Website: slack
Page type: billing-address
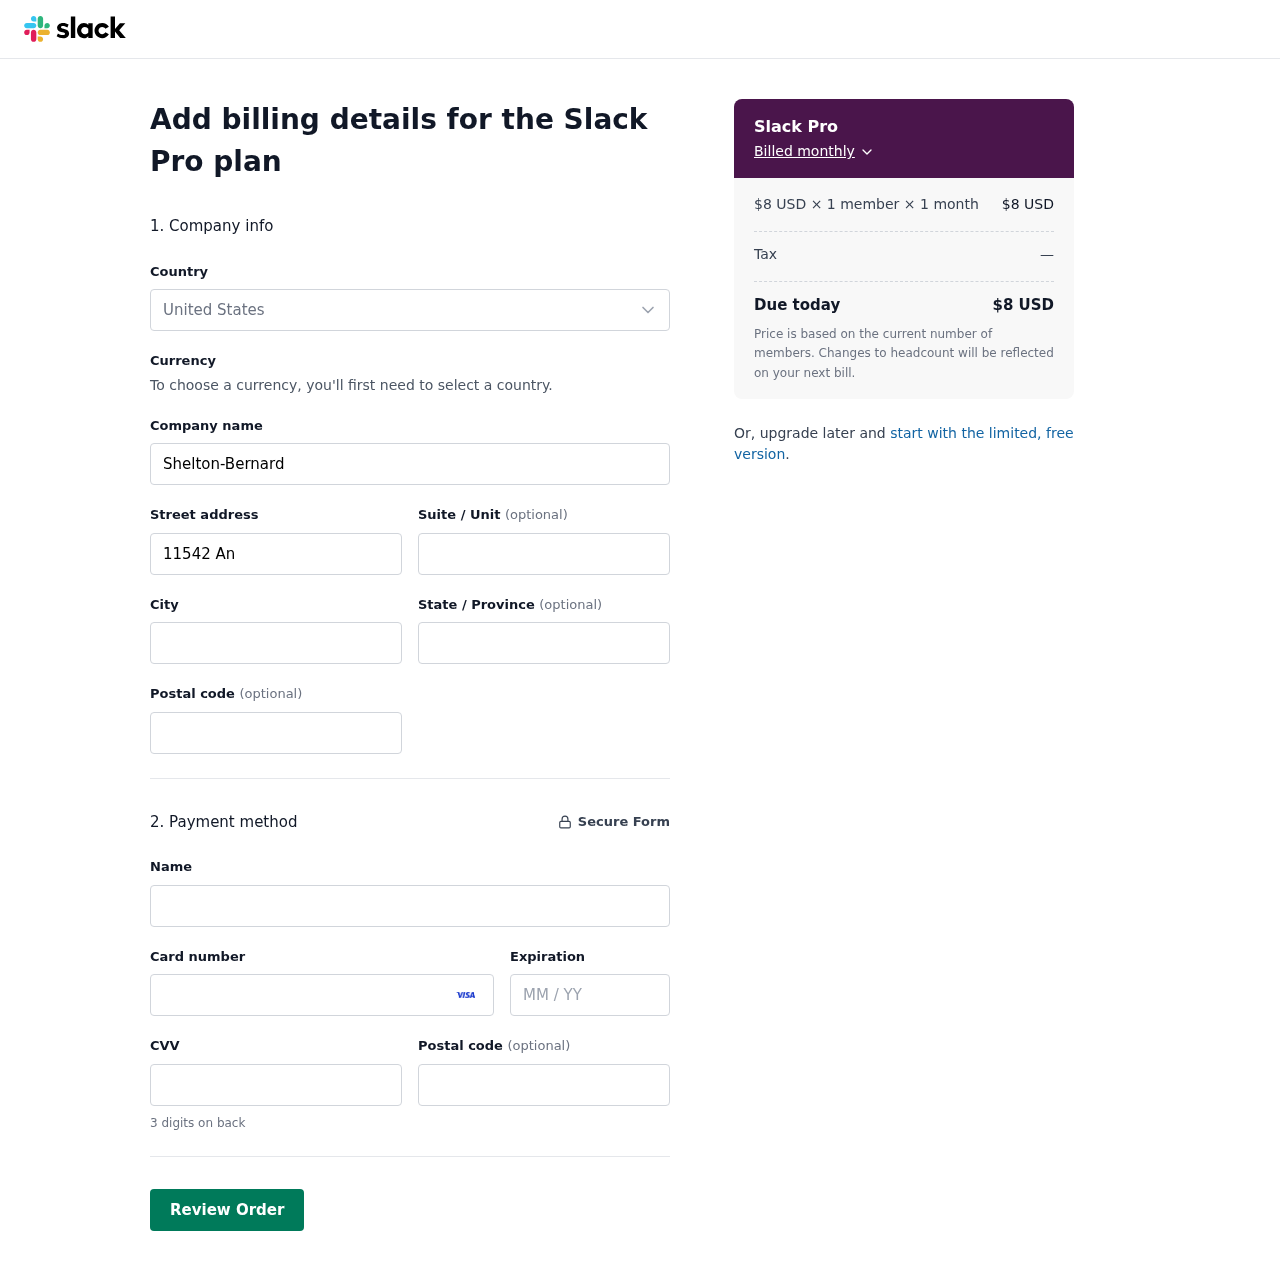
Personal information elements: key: PII_CARD_CVV
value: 748
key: PII_CARD_EXPIRY
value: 10/26
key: PII_CARD_NUMBER
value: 4770 0550 6357 4861
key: PII_CITY
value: Taylortown
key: PII_COMPANY
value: Shelton-Bernard
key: PII_COUNTRY
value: United States
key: PII_FULLNAME
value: Ashley Campos
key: PII_POSTCODE
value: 33728
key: PII_STATE
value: Alabama
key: PII_STREET
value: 11542 Anna Keys Suite 166
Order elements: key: ORDER_PLAN_PRICE
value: $8 USD
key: ORDER_NUM_MEMBERS
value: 1 member
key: ORDER_NUM_MONTHS
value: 1 month
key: ORDER_SUBTOTAL
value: $8 USD
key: ORDER_TAX
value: —
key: ORDER_TOTAL
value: $8 USD